Question: This is a heatmap showing the profit of each employee (rows) for different tasks (columns). Task 1 requires exactly 3 people; Task 2 requires exactly 3 people; Task 3 requires exactly 3 people; Task 4 requires exactly 2 people; Task 5 requires exactly 2 people. Under the constraint that each task must have exactly the required number of people, what is the maximum total profit achievable by assigning employees? Note: All profit values are multiples of 10. Each task's total profit is the sum of the profits contributed by one or more people assigned to that task; not every task must be completed. Each person can be assigned to at most one task.
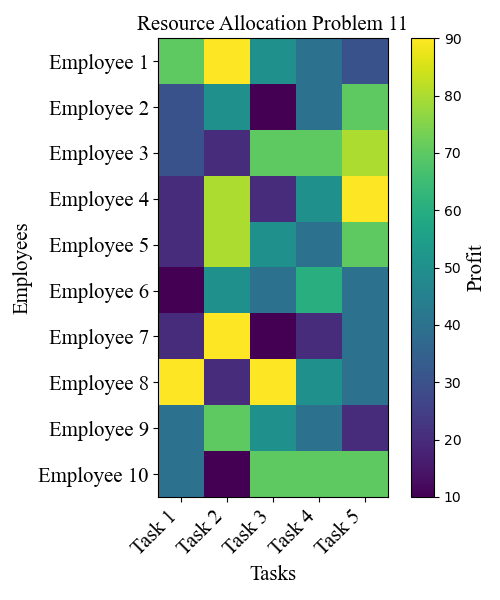
Answer: 760